Field crop: tomato
Growth stage: 1
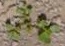
Species: portulaca